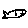
Label: fish